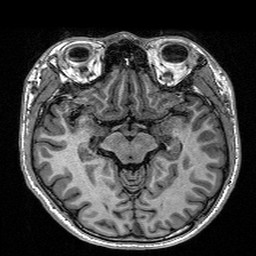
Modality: T1w
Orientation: coronal
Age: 20
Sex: male
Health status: healthy
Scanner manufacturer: siemens
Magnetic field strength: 1.5 T
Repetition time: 2.73 s
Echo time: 0.00357 s